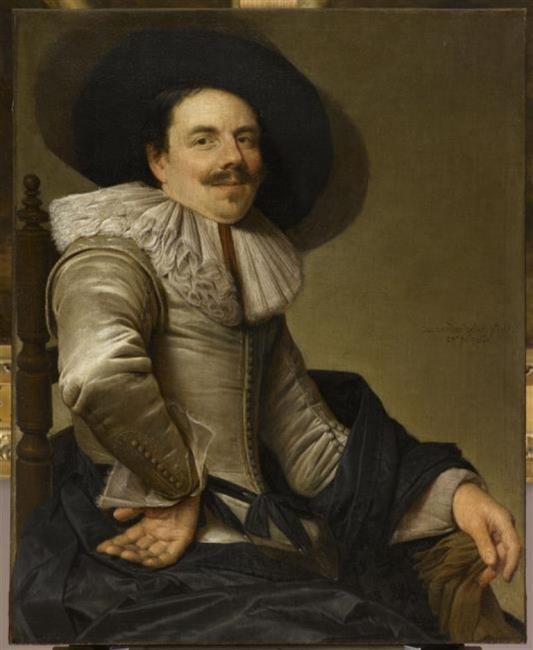
Title: Portrait of an unknown man
Artist: Willem van der Vliet
Earliest date: 1636
Latest date: 1636
Genre: painting
Iconography: Gloves
Keywords: man's portrait, knee-length portrait, head to the right, body facing right, sitting, facing front, hat, moustache, soul patch, ruff 'à la confusion', hand on side, glove/gloves in hand